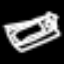
Label: bed